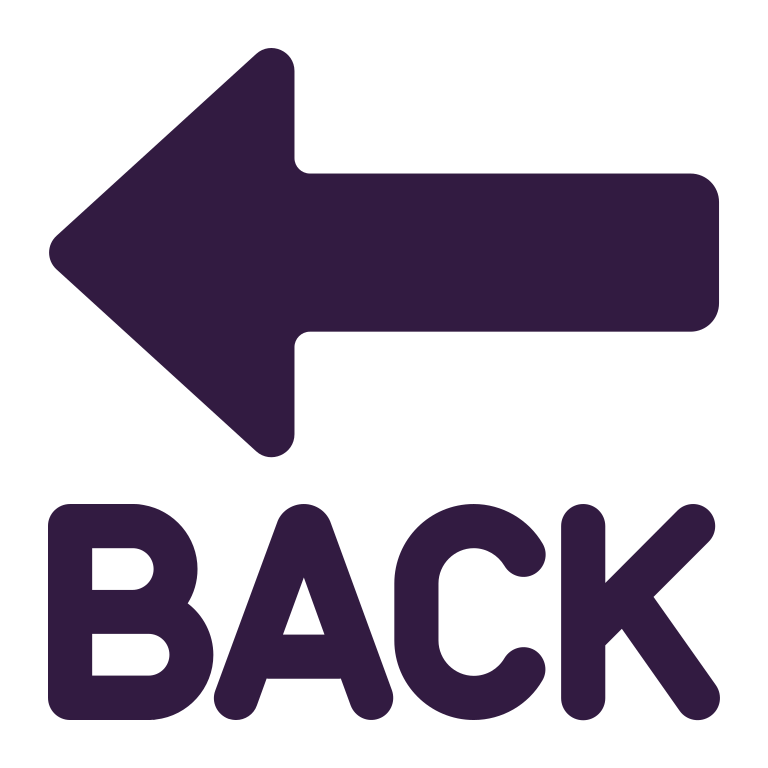
back arrow flat